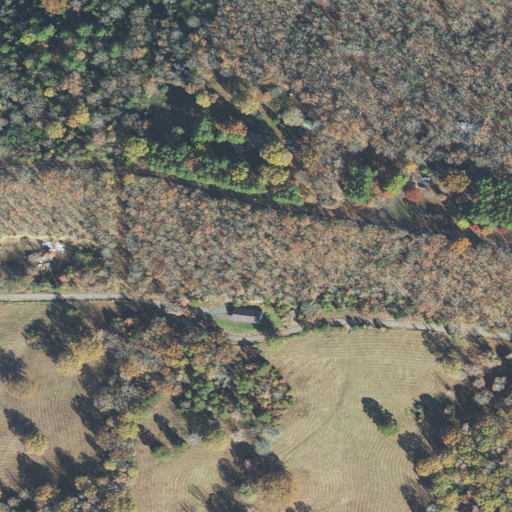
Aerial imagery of ridge(s) in Arkansas named Negro Hill containing deciduous forest, pasture, open development, mixed forest, and evergreen forest